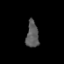
Tissue: prostate
Cell type: T cells
Senescence score: 0.2985
Nuclear area (px): 325
Mean DAPI intensity: 89.6